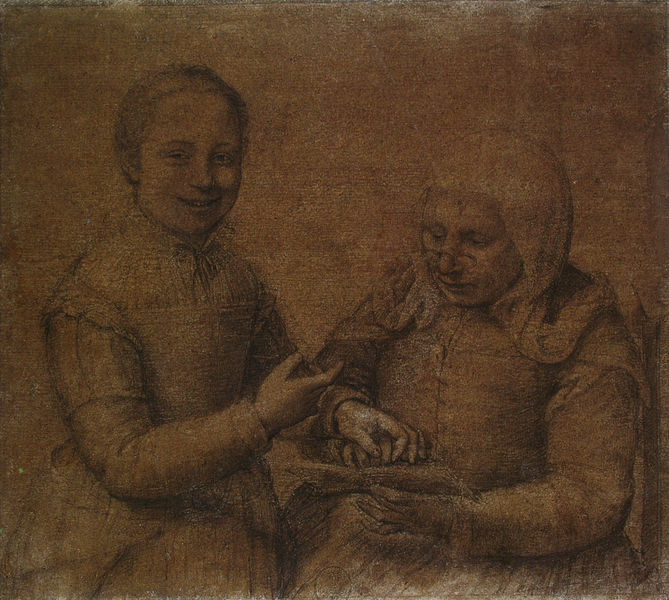
Titel: Selbstporträt mit alter Frau
Künstler: Sofonisba Anguissola
Standort: Florenz
Institution: Galleria degli Uffizi
Schlagwörter: blätter, dunkel, gemälde, hand, schatten, weiß, frauen, menschen, mädchen, ocker, sitzen, braun, brust, finger, frau, grau, haar, hell, kleid, kleider, kreide, licht, mund, nase, schwarz, skizze, stuhl, szene, zeichnung, blick, tuch, beige, haube, malerei, rock, schleife, alt, gesichter, jung, alte, augen, blicke, bluse, gesicht, kleidung, kragen, mensch, stehen, hände, auge, gewand, haare, stoff, kind, mutter, tochter, schleifen, esel, kinder, perücke, lächeln, papier, zwei, mieder, röcke, studie, bäuerin, grafik, weiblich, handarbeit, kopftuch, lesen, sticken, junge, zeigen, freude, unten, lachen, krank, buch, amme, kohle, brille, bleistift, kinderfrau, entwurf, freud, heft, weß, zeichnen, brief, leid, schwaru, dürer, freundlich, alte frau, oma, rötel, grossmutter, brueghel, gesund, nehmen, vorstudie, frühe neuzeit, haartuch, rötelzeichnung, grfik, freuen, gebrechlich, enkelin, enelin, ältere frau, hännde, karnak, selbtbildnis, sofonisba, fingher